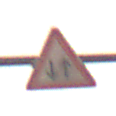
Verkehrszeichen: Gegenverkehr
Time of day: Night
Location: Outdoor (Suburban)
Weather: Clear
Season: NotSpecified
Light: Artificial